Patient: sex M, age 61
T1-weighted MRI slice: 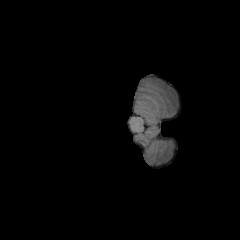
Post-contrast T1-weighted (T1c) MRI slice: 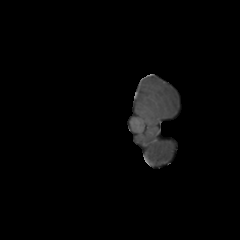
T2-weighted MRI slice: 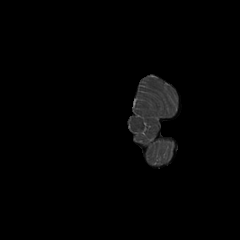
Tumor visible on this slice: no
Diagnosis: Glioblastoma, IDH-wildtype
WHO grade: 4